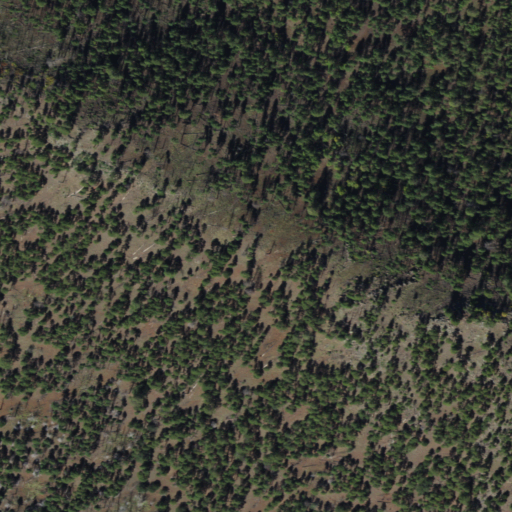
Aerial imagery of ridge(s) in Arizona named Sawmill Hills containing evergreen forest, grassland, and shrub